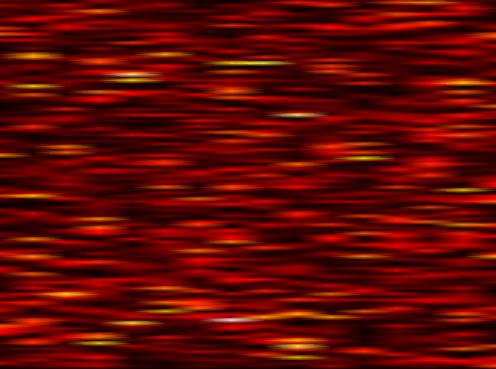
Label: OFDM